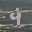
Label: 9